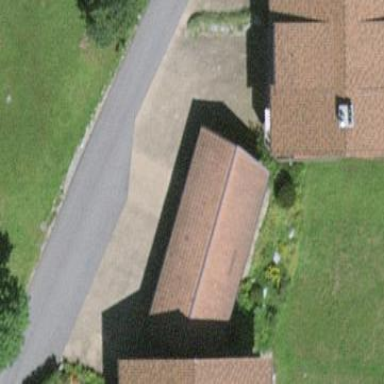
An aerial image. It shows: Group of garages.